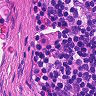
Metastatic tissue present: no